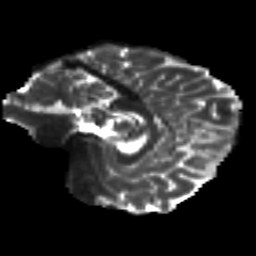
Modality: T2w
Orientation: sagittal
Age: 33
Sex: female
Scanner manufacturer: siemens
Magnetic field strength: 3 T
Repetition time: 8.8 s
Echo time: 0.085 s